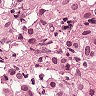
Metastatic tissue present: yes